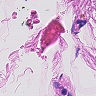
Metastatic tissue present: no